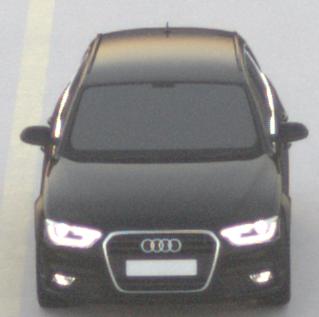
Make: Audi
Model: A4 Avant 1.8 TFSI
Detailed model: A4 (B8) Avant
Model produced from: 2012/02
Model produced until: 2015/04
Doors: 5
Color: black
Road condition: dry road
Daytime: sunrise or sunset
Contrast: low contrast